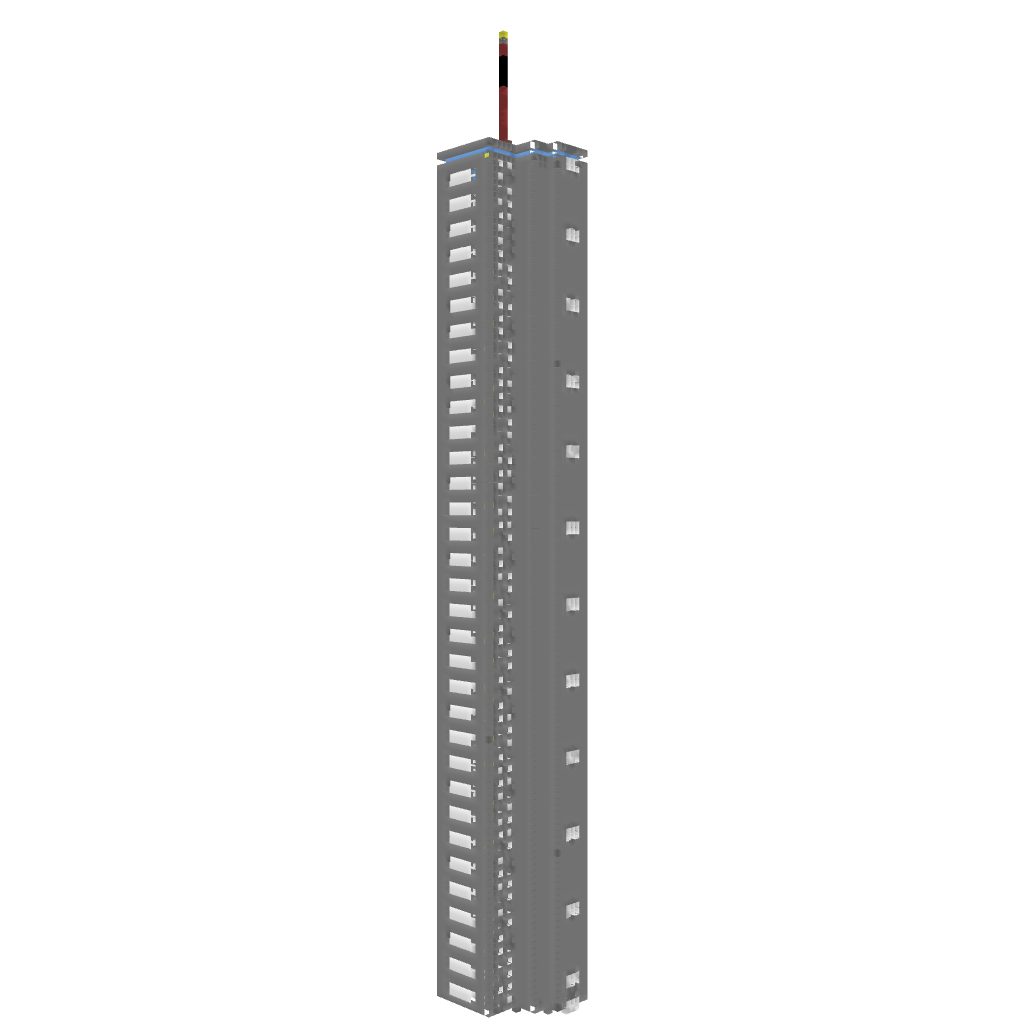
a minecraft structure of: Liberty Tower bad low quality